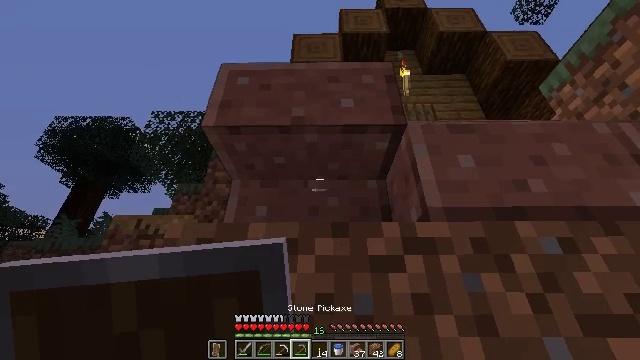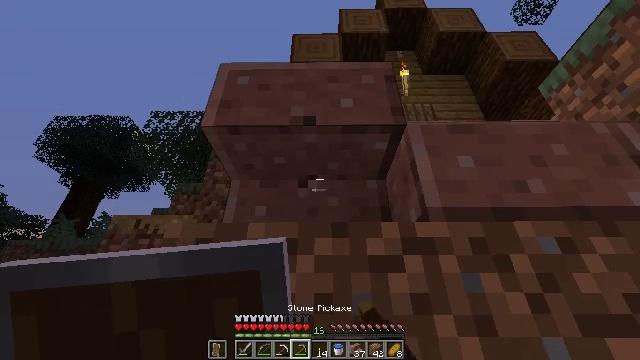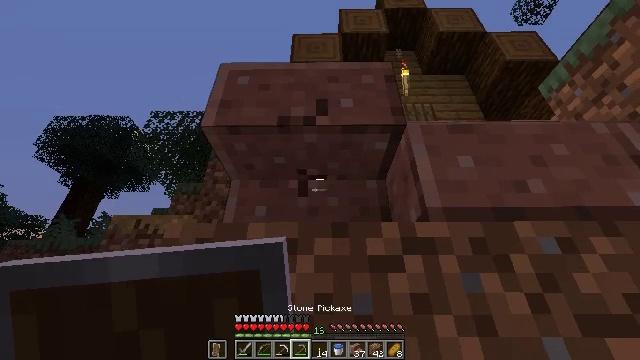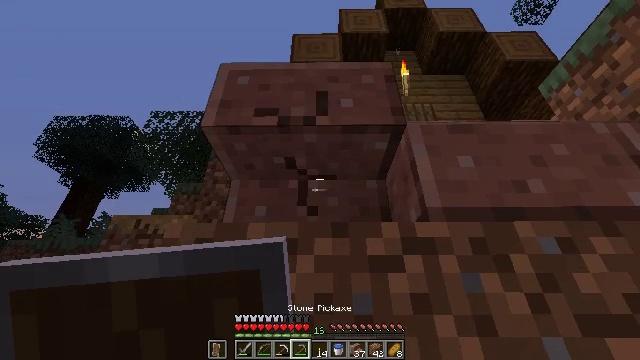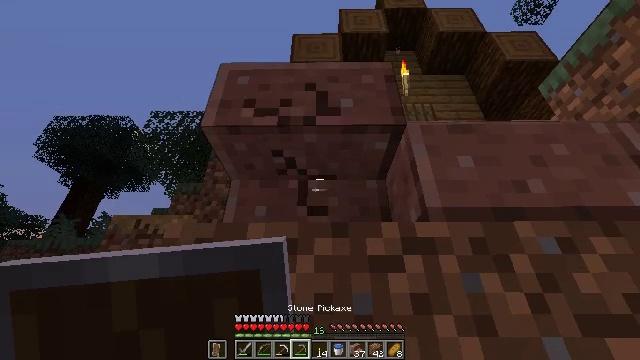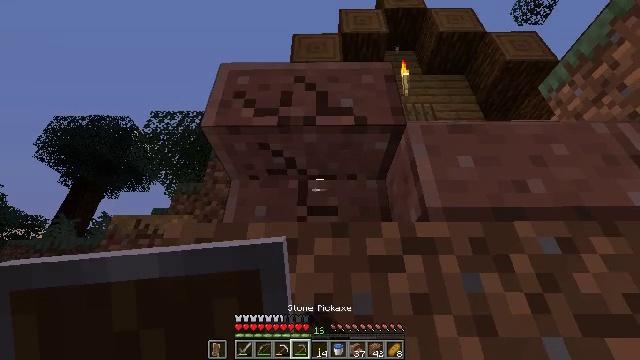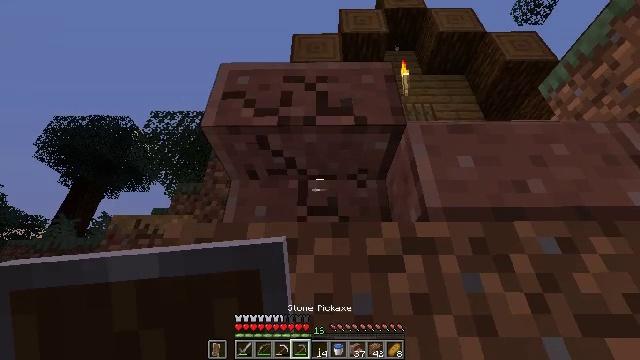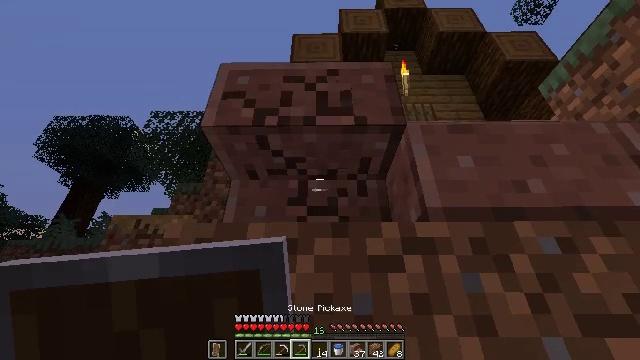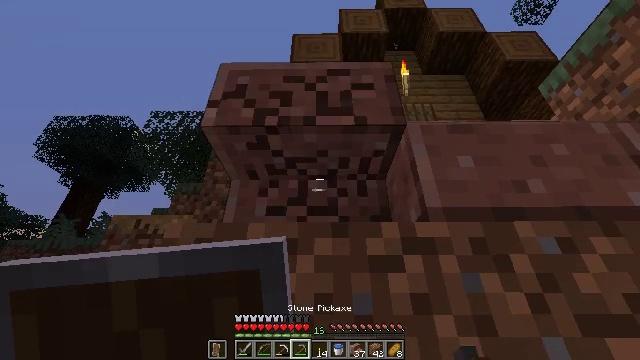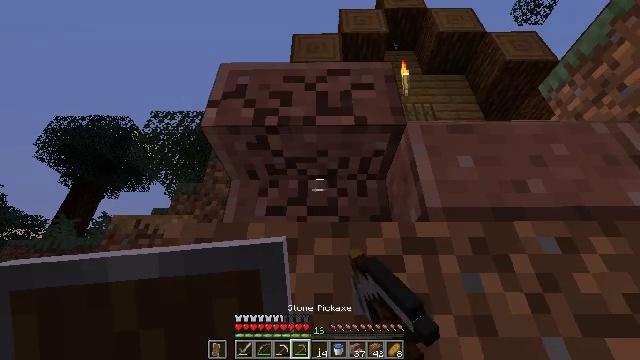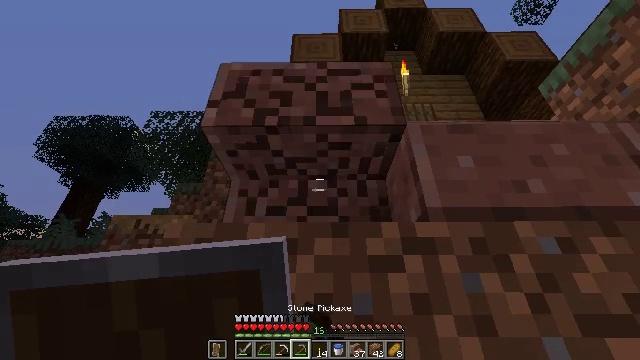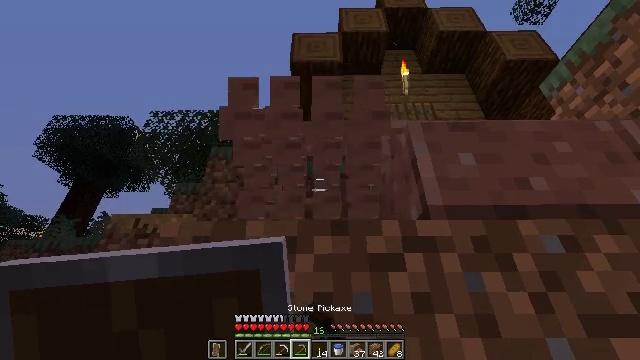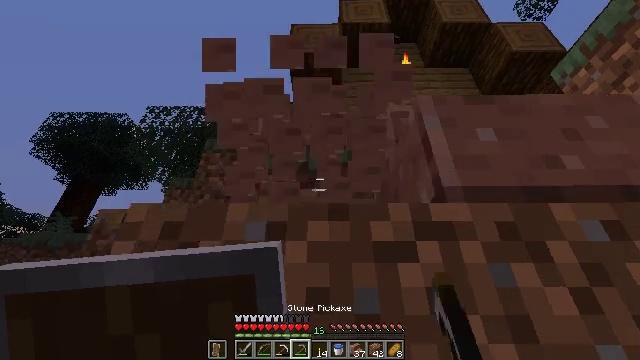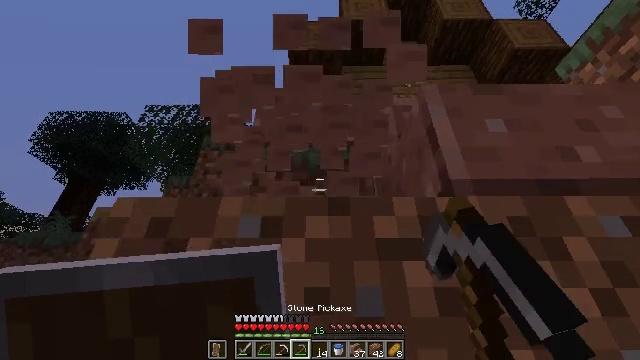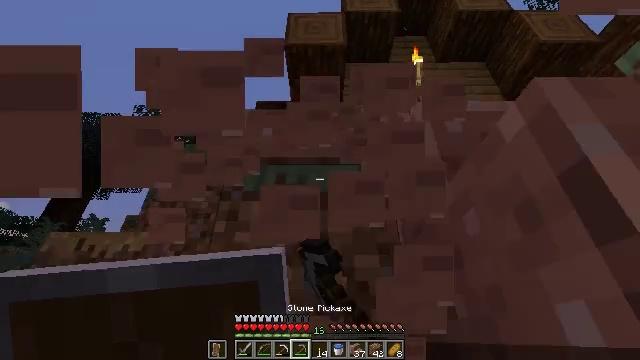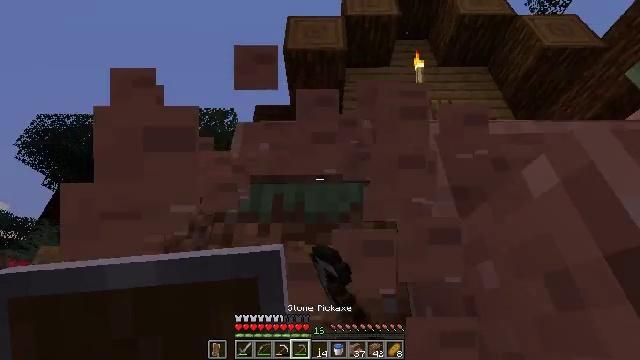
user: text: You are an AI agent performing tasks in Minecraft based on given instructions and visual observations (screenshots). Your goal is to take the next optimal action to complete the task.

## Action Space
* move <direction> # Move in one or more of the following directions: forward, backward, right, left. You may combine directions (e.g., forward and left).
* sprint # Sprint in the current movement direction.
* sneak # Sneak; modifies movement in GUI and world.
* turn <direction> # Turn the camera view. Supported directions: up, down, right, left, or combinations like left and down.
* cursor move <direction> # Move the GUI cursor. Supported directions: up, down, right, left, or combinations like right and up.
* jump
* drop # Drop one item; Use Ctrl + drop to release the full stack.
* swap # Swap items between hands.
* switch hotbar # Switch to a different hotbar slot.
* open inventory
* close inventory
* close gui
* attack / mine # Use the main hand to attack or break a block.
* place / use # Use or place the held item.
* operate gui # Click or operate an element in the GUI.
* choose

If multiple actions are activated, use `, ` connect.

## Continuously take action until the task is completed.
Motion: motion action
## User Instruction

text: Mine polished granite stairs.
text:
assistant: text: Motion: attack / mine
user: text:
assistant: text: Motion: attack / mine
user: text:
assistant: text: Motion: attack / mine
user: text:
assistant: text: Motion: attack / mine
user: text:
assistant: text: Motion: attack / mine
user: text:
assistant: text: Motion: attack / mine
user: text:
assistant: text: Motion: attack / mine
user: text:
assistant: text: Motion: attack / mine
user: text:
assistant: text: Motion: attack / mine
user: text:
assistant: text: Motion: attack / mine
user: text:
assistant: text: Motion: move forward, attack / mine
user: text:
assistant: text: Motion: move forward, attack / mine
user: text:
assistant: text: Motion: move forward, attack / mine
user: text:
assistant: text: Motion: move forward, attack / mine, jump
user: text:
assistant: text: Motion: move forward, attack / mine, jump
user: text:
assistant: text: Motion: move forward, turn left and down, jump
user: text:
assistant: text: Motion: no_op